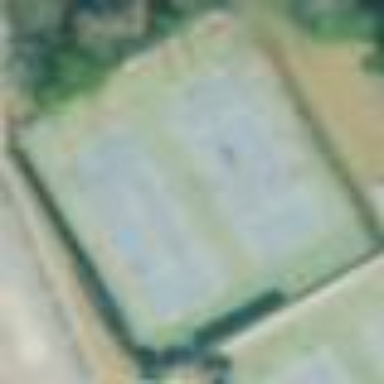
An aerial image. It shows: Tennis court on pitch.